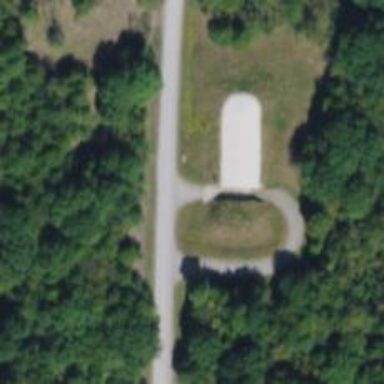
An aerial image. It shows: Military bunker for protection and defense.